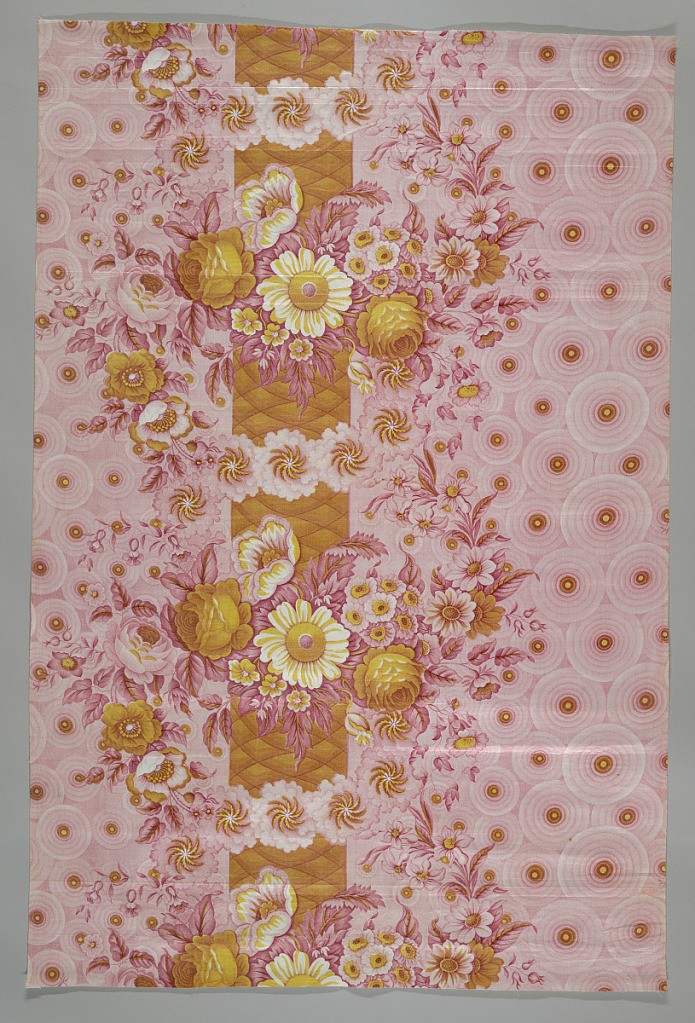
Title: Textile
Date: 1820s
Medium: cotton Technique: roller printed on plain weave, glazed
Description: Vertical column, assymetrically placed, with flowers and "Catherine wheels", on a ground of overlapping concentric circles, in bright pink and yellow.